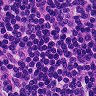
Metastatic tissue present: yes